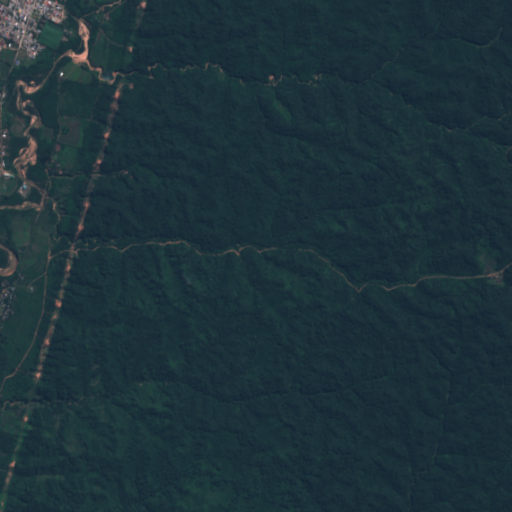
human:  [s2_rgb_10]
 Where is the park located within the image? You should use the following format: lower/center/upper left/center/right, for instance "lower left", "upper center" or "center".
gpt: The park is located in the upper left of the image.
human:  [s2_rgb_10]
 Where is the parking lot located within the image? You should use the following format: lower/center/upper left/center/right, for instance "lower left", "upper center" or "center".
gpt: The parking lot is located in the upper left of the image.
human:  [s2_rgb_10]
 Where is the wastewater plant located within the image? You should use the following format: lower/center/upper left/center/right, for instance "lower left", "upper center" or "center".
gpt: The wastewater plant is located in the upper left of the image.
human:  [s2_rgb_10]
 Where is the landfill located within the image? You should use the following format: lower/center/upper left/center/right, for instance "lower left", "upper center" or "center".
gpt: There is no landfill in the image.